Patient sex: M
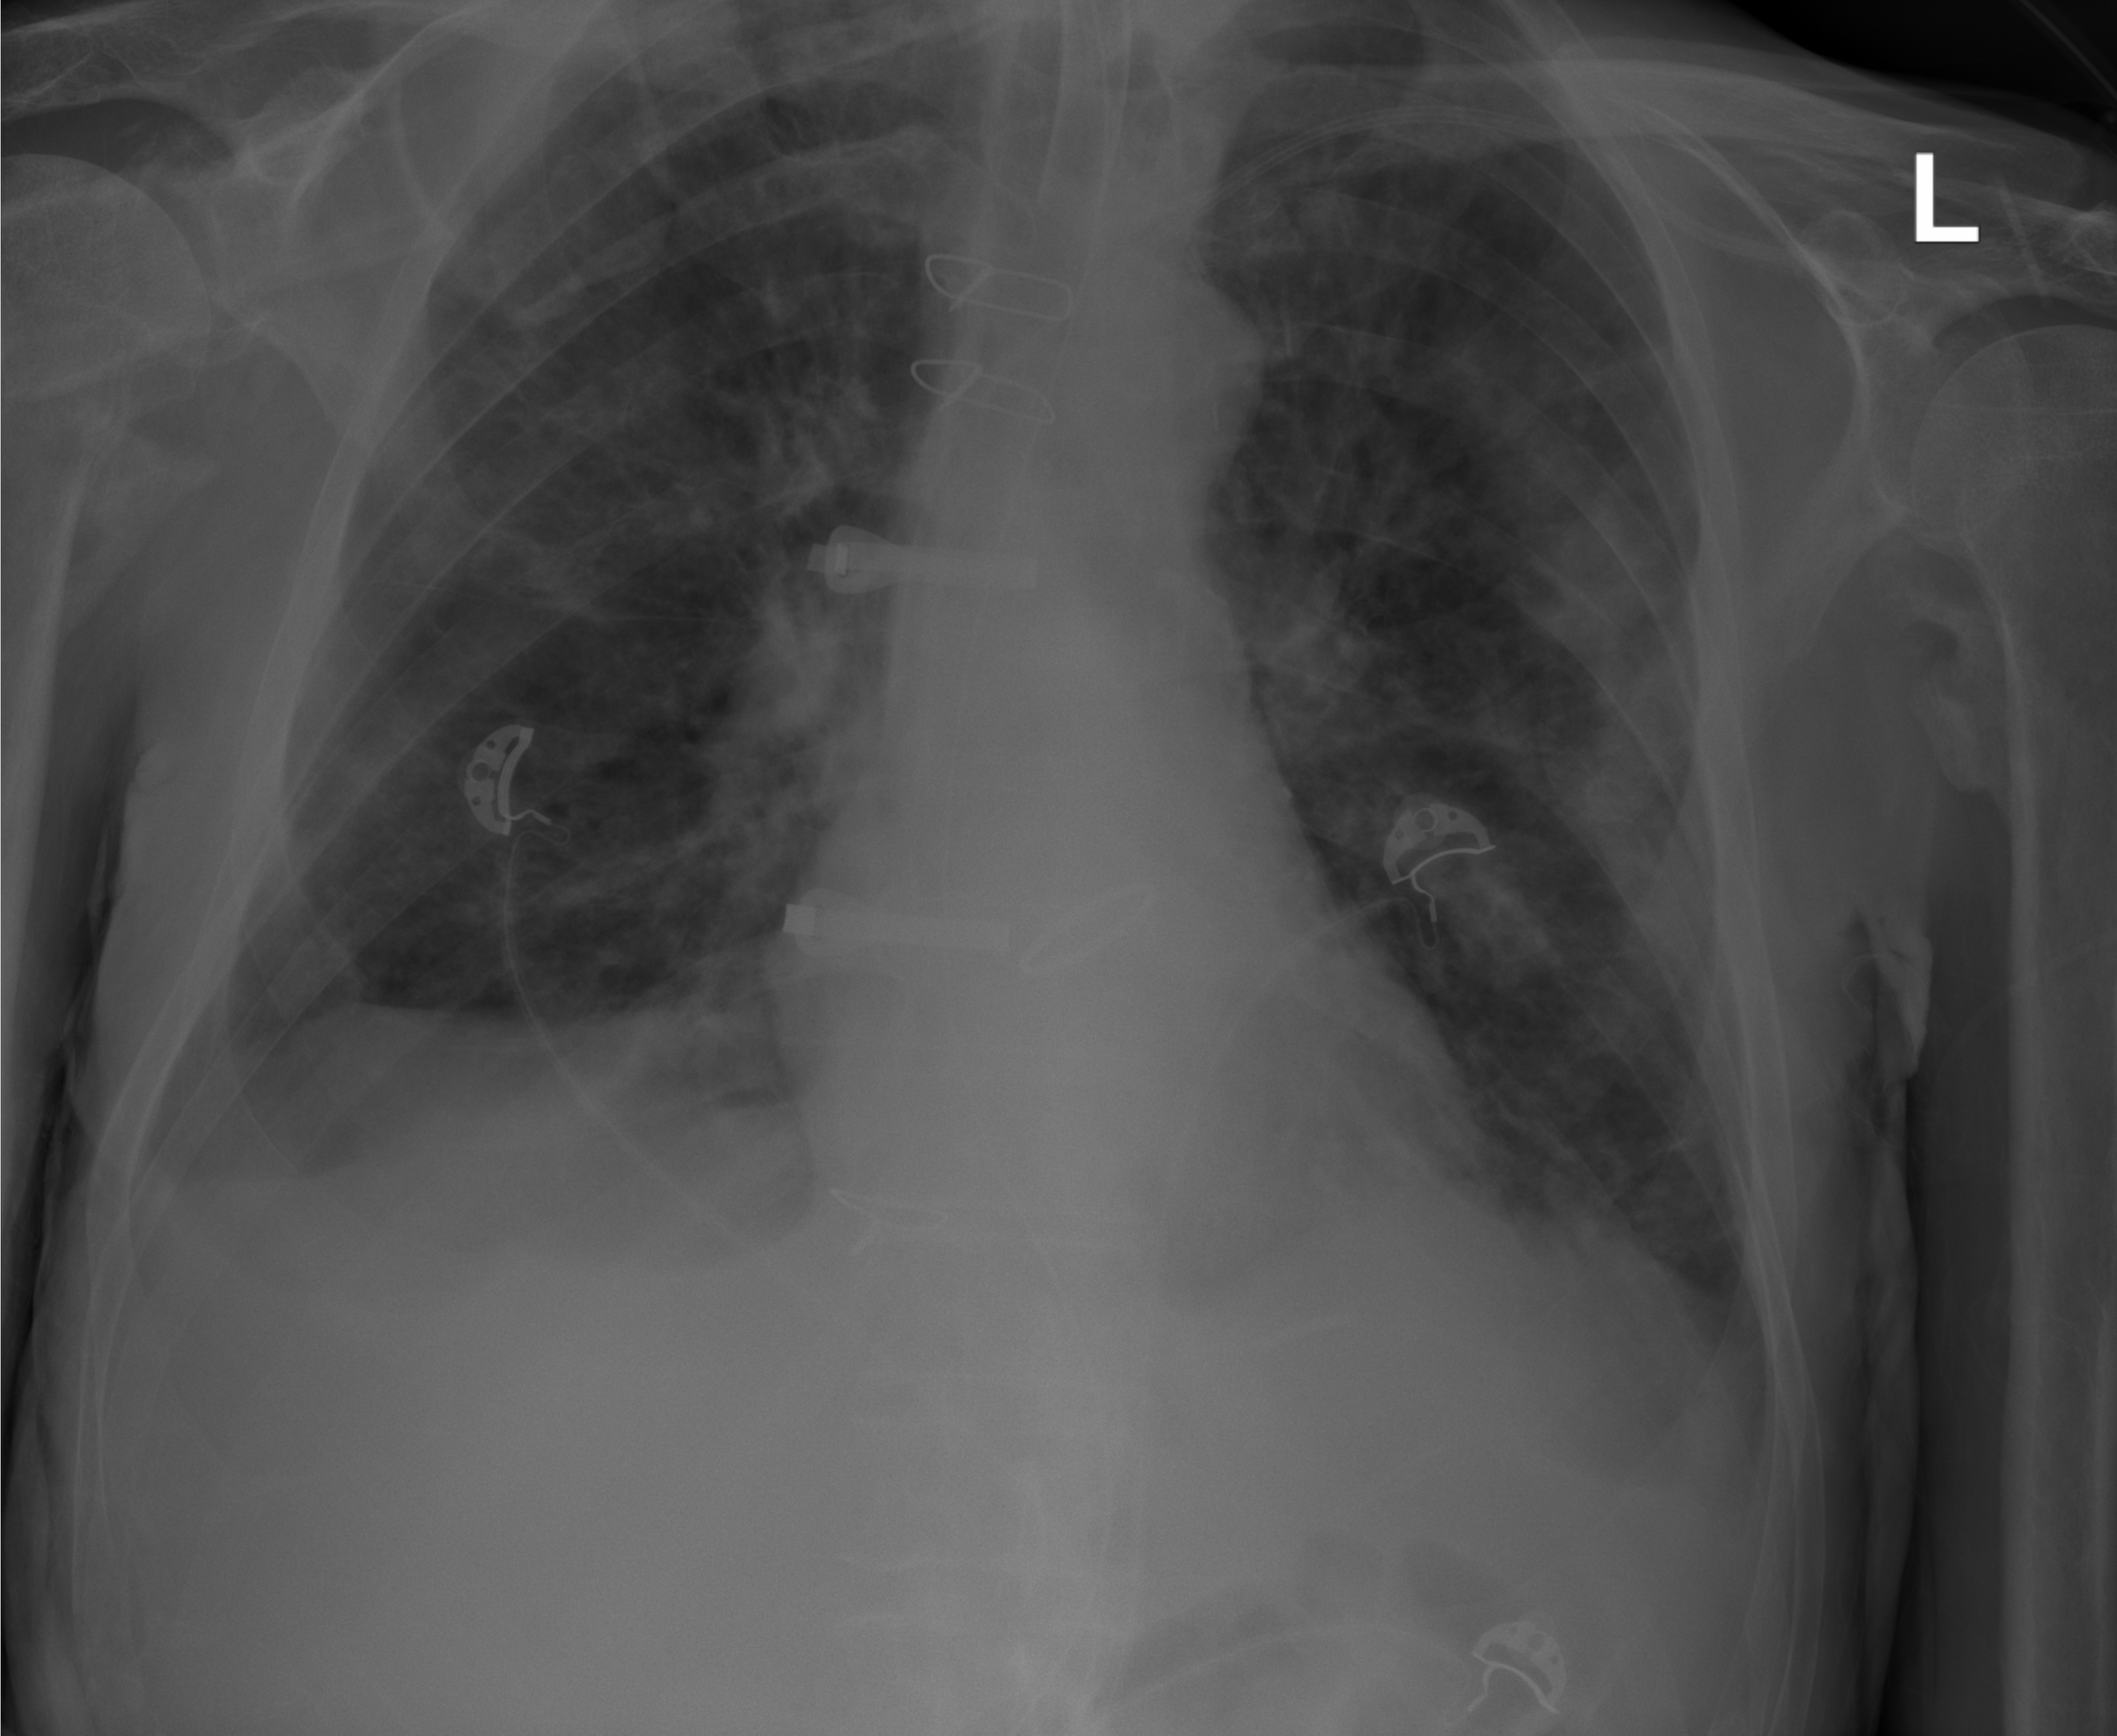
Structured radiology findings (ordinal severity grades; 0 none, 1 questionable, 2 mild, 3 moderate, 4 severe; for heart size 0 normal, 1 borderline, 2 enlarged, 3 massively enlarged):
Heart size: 0
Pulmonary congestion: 2
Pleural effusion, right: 1
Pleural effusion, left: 0
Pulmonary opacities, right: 2
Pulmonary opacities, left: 2
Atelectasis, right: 0
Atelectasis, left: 0